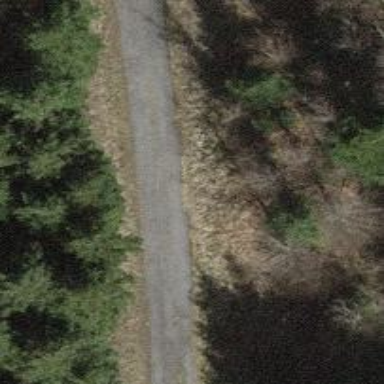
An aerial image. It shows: Well-maintained track road of grade 1.